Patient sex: M
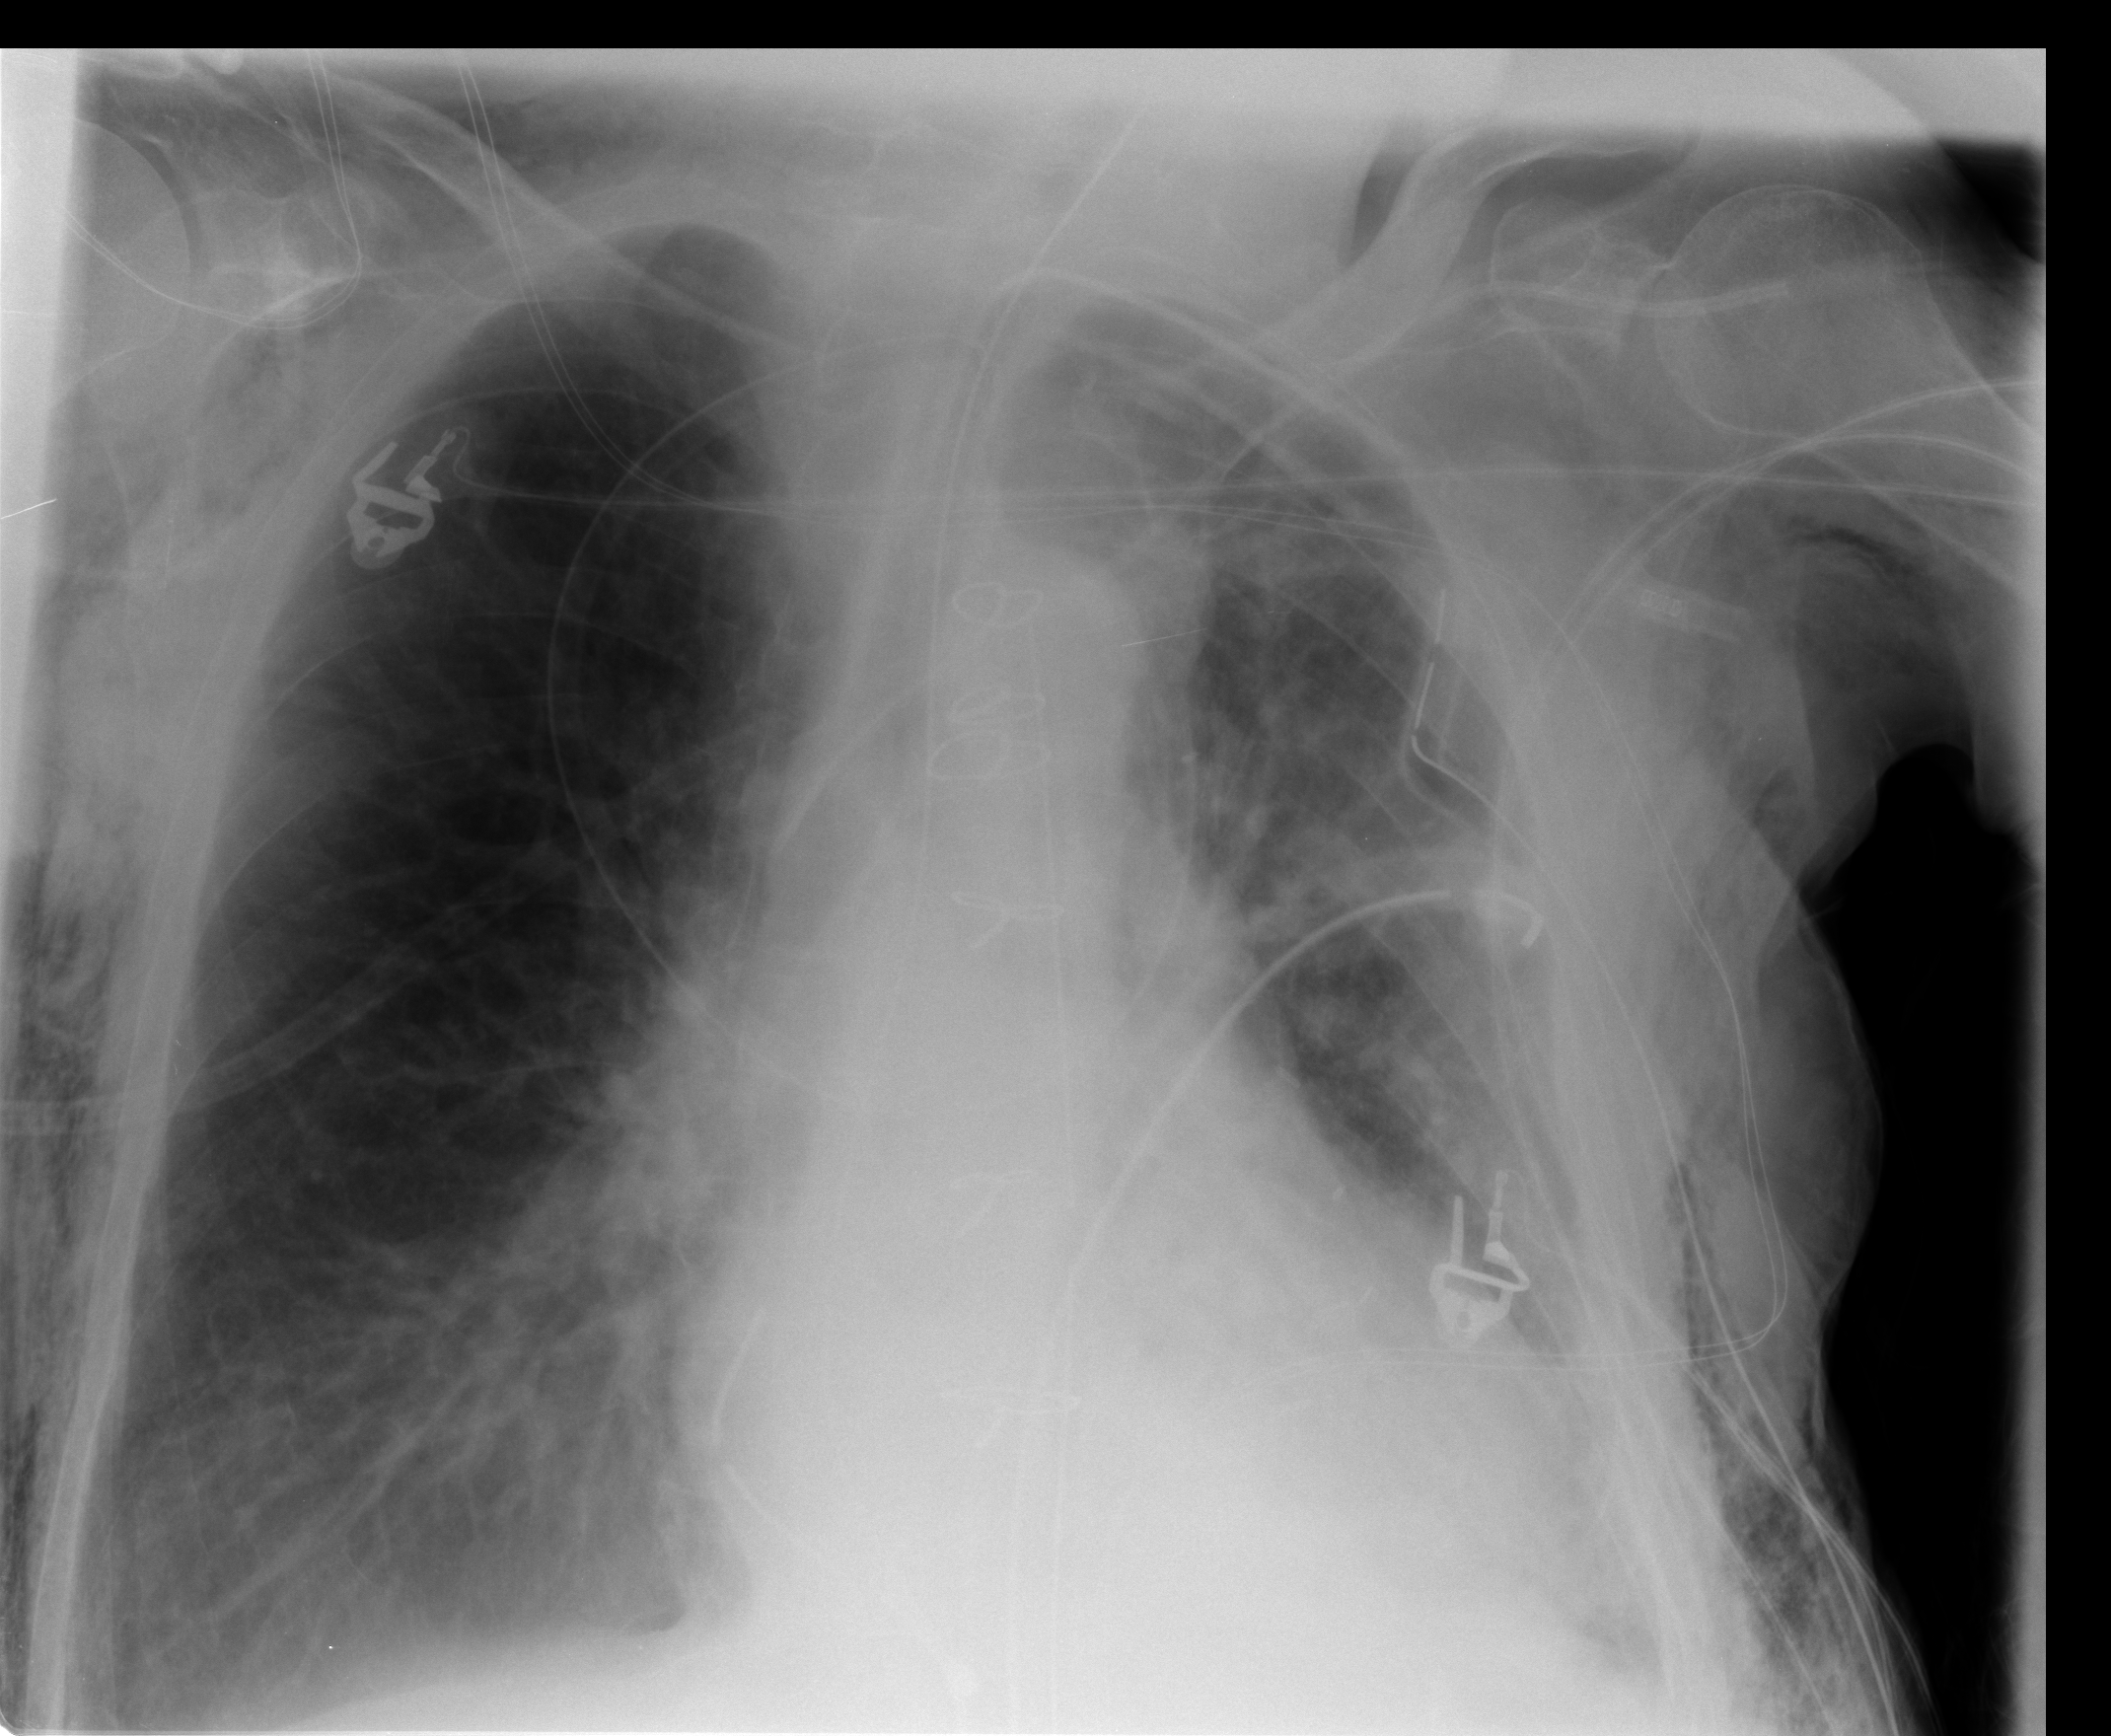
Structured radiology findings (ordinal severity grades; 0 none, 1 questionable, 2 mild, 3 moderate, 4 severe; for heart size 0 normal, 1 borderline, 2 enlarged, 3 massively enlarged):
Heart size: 0
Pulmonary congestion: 0
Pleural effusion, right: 1
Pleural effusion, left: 2
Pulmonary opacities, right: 0
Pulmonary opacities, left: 0
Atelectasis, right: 2
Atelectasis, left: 2